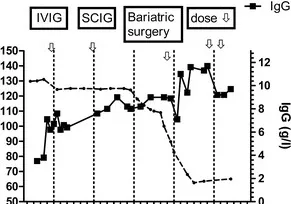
The patient's peak weight was 132 kg. She was able to reduce her weight to 110 kg at the time of surgery in December 2015. She was initially treated with IVIG IN October 2012 and then changed to SCIG in October 2013. Her SCIG dose was 14.4 g every week. It was reduced to 13.6 g weekly in November 2016 and 12.8 g weekly in January 2017. Prior to weight loss, her trough immunoglobulin level was approximately 7 g/l. Her latest IgG in May 2017 was 9.2 g/l, in spite of a 20% reduction in SCIG dose. Arrows depict the changes in treatment.
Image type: pathology (fish)